Question: I am trying to build a form group but they are not aligned correctly with Bootstrap 3.
I am trying to aligned them vertically. This is giving me a nightmare so need some of your help
Please see below for screen shot

Below is the code for the form
'''
<div class="container">
<h1>Edit Profile</h1>
<hr>
<div class="row">
<!-- left column -->
<div class="col-md-3">
<div class="text-center">
<img src="//placehold.it/100" class="avatar img-circle" alt="avatar">
<h6>Upload a different photo...</h6>
<input type="file" class="form-control">
</div>
</div>
<!-- edit form column -->
<div class="col-md-9 personal-info">
<!-- <div class="alert alert-info alert-dismissable">
<a class="panel-close close" data-dismiss="alert">x</a>
<i class="fa fa-coffee"></i>
This is an <strong>.alert</strong>. Use this to show important messages to the user.
</div> -->
<h3>Personal info</h3>
<form class="form-horizontal" role="form">
<div class="form-group">
<label class="col-lg-3 control-label">First name:</label>
<div class="col-lg-8">
<input class="form-control" type="text" value="Jane">
</div>
</div>
<div class="form-group">
<label class="col-lg-3 control-label">Last name:</label>
<div class="col-lg-8">
<input class="form-control" type="text" value="Bishop">
</div>
</div>
<div class="form-group">
<label class="col-lg-3 control-label">Company:</label>
<div class="col-lg-8">
<input class="form-control" type="text" value="">
</div>
</div>
<div class="form-group">
<label class="col-lg-3 control-label">Email:</label>
<div class="col-lg-8">
<input class="form-control" type="text" value="janesemail@gmail.com">
</div>
</div>
<div class="form-group">
<label class="col-lg-3 control-label">Time Zone:</label>
<div class="col-lg-8">
<div class="ui-select">
<select id="user_time_zone" class="form-control">
<option value="Hawaii">(GMT-10:00) Hawaii</option>
<option value="Alaska">(GMT-09:00) Alaska</option>
<option value="Pacific Time (US &amp; Canada)">(GMT-08:00) Pacific Time (US &amp; Canada)</option>
<option value="Arizona">(GMT-07:00) Arizona</option>
<option value="Mountain Time (US &amp; Canada)">(GMT-07:00) Mountain Time (US &amp; Canada)</option>
<option value="Central Time (US &amp; Canada)" selected="selected">(GMT-06:00) Central Time (US &amp; Canada)</option>
<option value="Eastern Time (US &amp; Canada)">(GMT-05:00) Eastern Time (US &amp; Canada)</option>
<option value="Indiana (East)">(GMT-05:00) Indiana (East)</option>
</select>
</div>
</div>
</div>
<div class="form-group">
<label class="col-md-3 control-label">Username:</label>
<div class="col-md-8">
<input class="form-control" type="text" value="janeuser">
</div>
</div>
<div class="form-group">
<label class="col-md-3 control-label">Password:</label>
<div class="col-md-8">
<input class="form-control" type="password" value="<PHONE>">
</div>
</div>
<div class="form-group">
<label class="col-md-3 control-label">Confirm password:</label>
<div class="col-md-8">
<input class="form-control" type="password" value="<PHONE>">
</div>
</div>
<div class="form-group">
<label class="col-md-3 control-label"></label>
<div class="col-md-8">
<input type="button" class="btn btn-primary" value="Save Changes">
<span></span>
<input type="reset" class="btn btn-default" value="Cancel">
</div>
</div>
</form>
</div>
</div>
</div>
<hr>
'''
my css sheet
'''
/* CSS declarations go here */
.stylish-input-group .input-group-addon{
background: white !important;
}
.stylish-input-group .form-control{
border-right:0;
box-shadow:0 0 0;
border-color:#ccc;
}
.stylish-input-group button{
border:0;
background:transparent;
}
.navbar .navbar-nav {
display: inline-block;
float: none;
}
.navbar .navbar-collapse {
text-align: center;
}
* {
margin-bottom: 0px;
margin-top:0px;
margin-right: 0px;
margin-left: 0px;
}
.bg{
background: url(fundog.jpg);
background-size: cover;
color: white;
height: 500px;
margin-bottom: 0px;
margin-top:0px;
}
.navbar{
margin-bottom: 0px;
margin-top:0px;
}
.help{
text-align: right;
margin-bottom: 0px;
height: 300px;
}
.spread{margin-bottom: 0px;}
body {
/* set this equal to navbar's height */
}
.usp{
text-align: center;
}
.row {
display: table;
}
[class*="col-"] {
float: none;
display: table-cell;
vertical-align: top;
}
.profile{
margin-bottom: 100px;
margin-top:30px;
margin-right: 100px;
margin-left: 100px;
}
'''
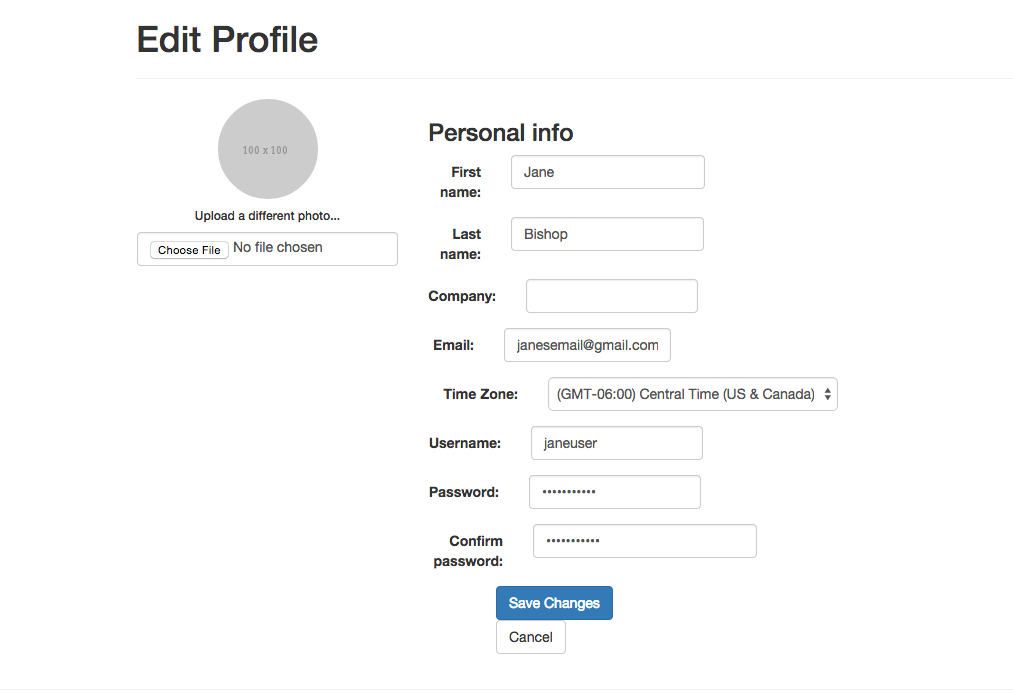
Answer: Your own css is causing problems:
'''
[class*="col-"] {
float: none;
display: table-cell;
vertical-align: top;
}
'''
Specifically, your combination of 'float:none' and 'display: table-cell'. Remove them and let bootstrap lay them out how it normally does.
Also not sure about setting everything's margin to zero. Like it or not, Bootstrap utilises negative margins to correctly layout some of its classes.